Platform: macOS
Application: Arc Browser
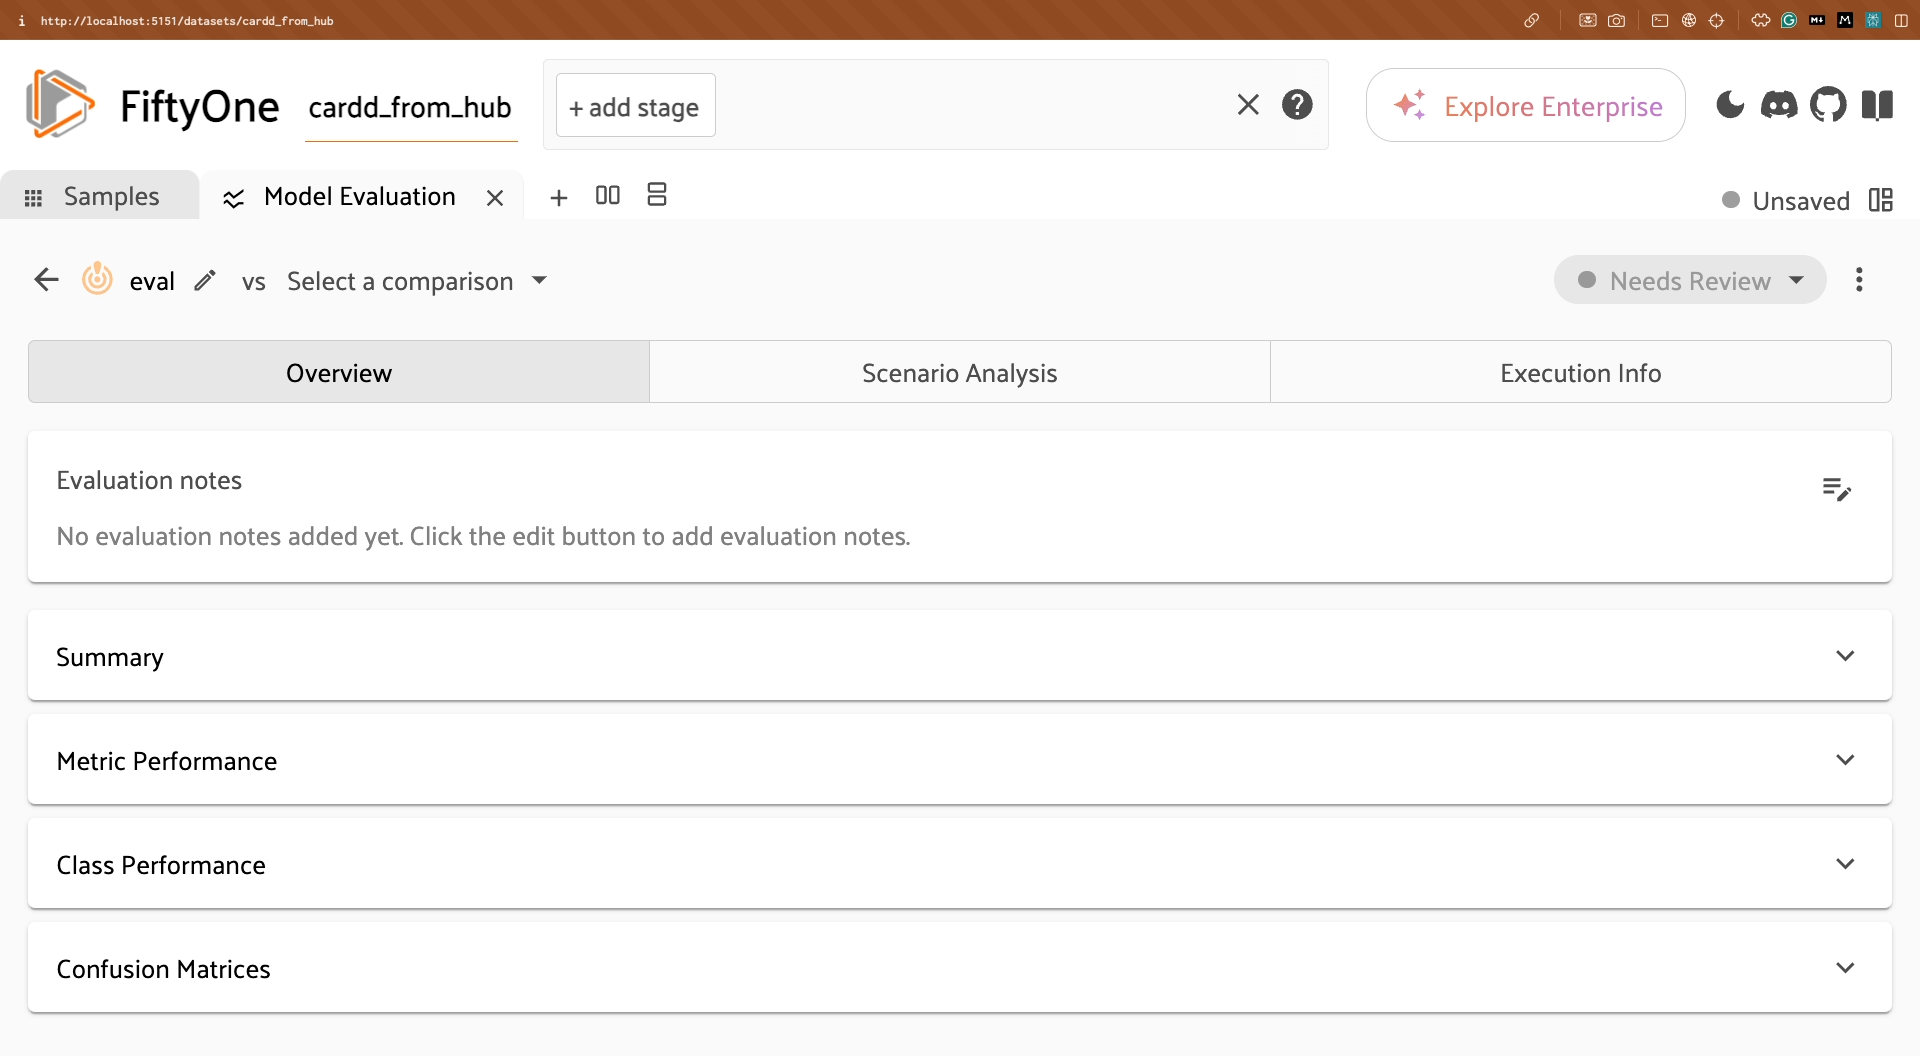
task_description: Switch to Scenario Analysis tab in Model Evaluation Panel
action_type: click
element_info: Menu Item
steps_since_start: 1